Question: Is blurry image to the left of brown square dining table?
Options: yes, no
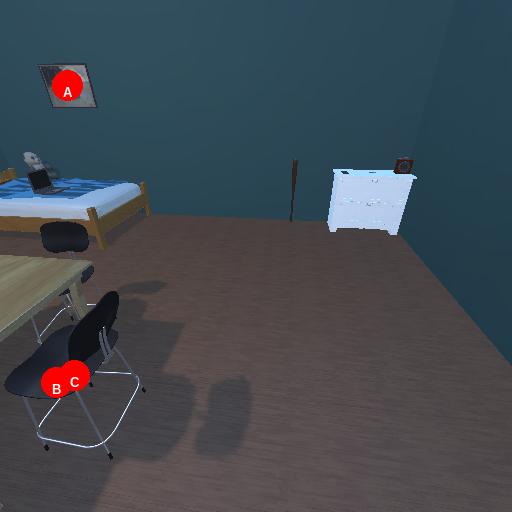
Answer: yes